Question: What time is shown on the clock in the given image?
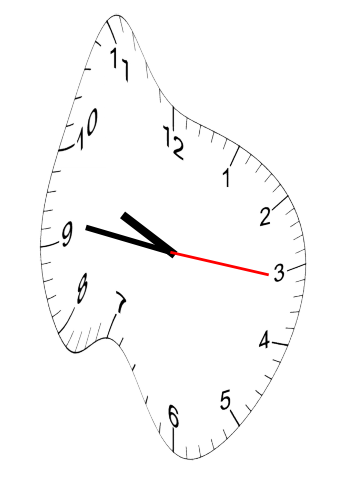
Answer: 09:46:16